Question:
Hi all,
As per definition of Threaded binary tree given below
> A binary tree is threaded by making all right child pointers that would normally be null point to the inorder successor of the node, and all left child pointers that would normally be null point to the inorder predecessor of the node.
But in above diagram right child pointers pointing to inorder predecessor and left child pointer pointing to inorder successor ,that making me confuse.
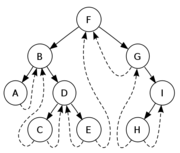
Answer: Look at C, what is it's predecessor? Successor? The order is
'''
B then C then D
'''
So B is C's predecessor, D is C successor.
Where does C's left pointer point? B, that's the predecessor, seems good to me.
Likewise, as expected, C's right pointer points to D.
Seems like statement, diagram and logic all agree. Where's the problem?